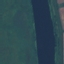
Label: River